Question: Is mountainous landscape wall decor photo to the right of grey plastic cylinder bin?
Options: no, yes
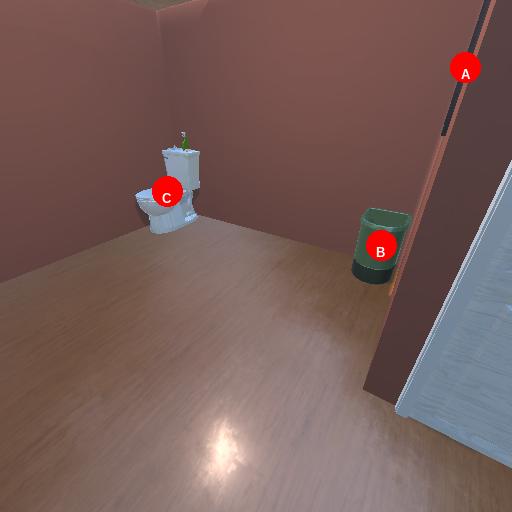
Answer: no